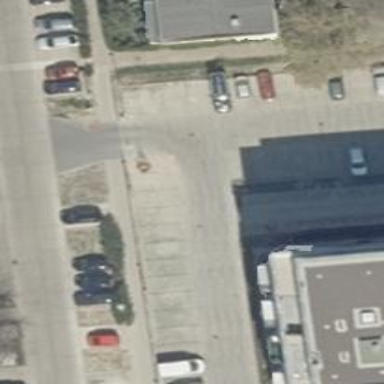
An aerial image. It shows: Footway.